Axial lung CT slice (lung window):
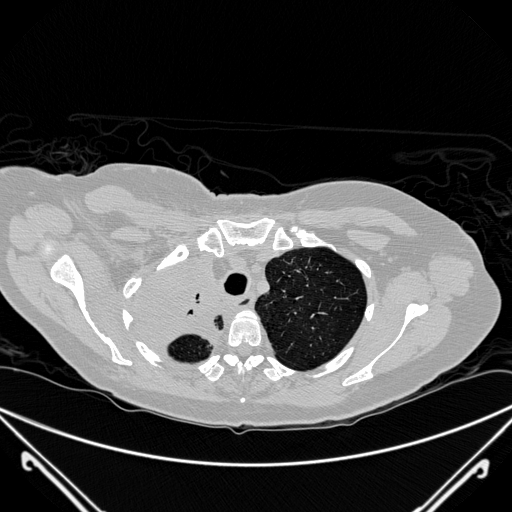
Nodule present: no